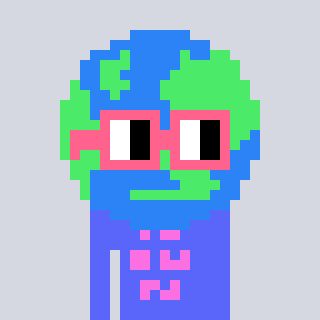
a pixel art character with square pink glasses, a earth-shaped head and a purple-colored body on a cool background